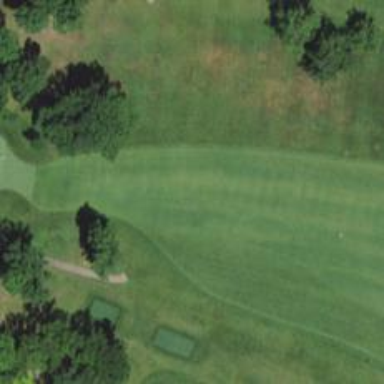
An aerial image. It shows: Golf hole.